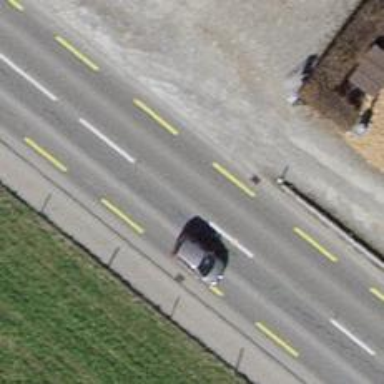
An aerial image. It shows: Primary highway with asphalt surface. There is soft lane for cyclists.